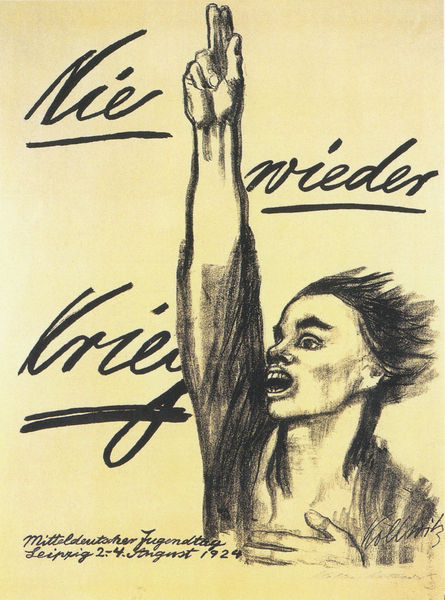
Titel: Nie wieder Krieg
Künstler: Käthe Kollwitz
Standort: Köln
Institution: Käthe Kollwitz Museum
Schlagwörter: dunkel, hand, kopf, mann, nackt, schatten, weiß, ocker, brust, daumen, finger, frisur, grau, haar, hell, kreide, licht, mund, männer, nase, ohr, profil, schwarz, skizze, stirn, zeichnung, beige, expressionismus, hemd, jacke, jung, arm, arme, augen, gesicht, kleidung, mensch, hals, hände, porträt, signatur, auge, haare, kind, ohren, schultern, schrift, wangen, papier, zwei, grafik, graphik, monochrom, cremefarben, krieg, muskeln, brauen, junge, wange, augenbraue, tusche, kohle, jugend, druck, lithographie, radierung, stich, lithografie, text, aufstand, buchstabe, buchstaben, plakat, bleistift, entwurf, frieden, ruf, tinte, braue, zähne, schreien, erhoben, herz, schrei, schwur, leipzig, letter, lettern, august, zahn, eid, überschneidung, kollwitz, aufruf, mud, partei, schwören, wahl, zahnreihe, victory, käthe kollwitz, aufschrei, jugendtag, jugendtage, käthe, mitteldeutscher jugendtag, nie, nie wieder krieg, pazifismus, pazifistisch, unterstichen, weißpapier, wieder